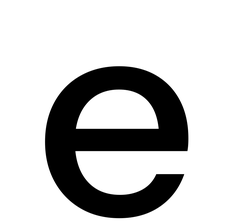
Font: InstrumentSans_Medium